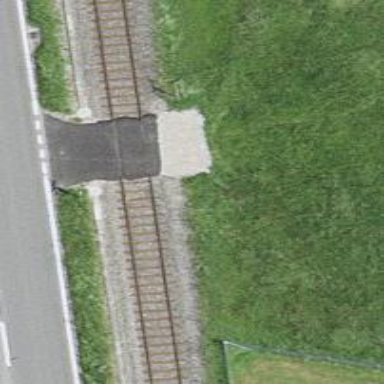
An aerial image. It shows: Level crossing with saltire marking.